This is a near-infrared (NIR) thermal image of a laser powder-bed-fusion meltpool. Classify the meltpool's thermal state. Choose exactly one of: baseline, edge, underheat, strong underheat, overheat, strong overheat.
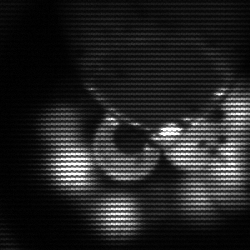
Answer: edge